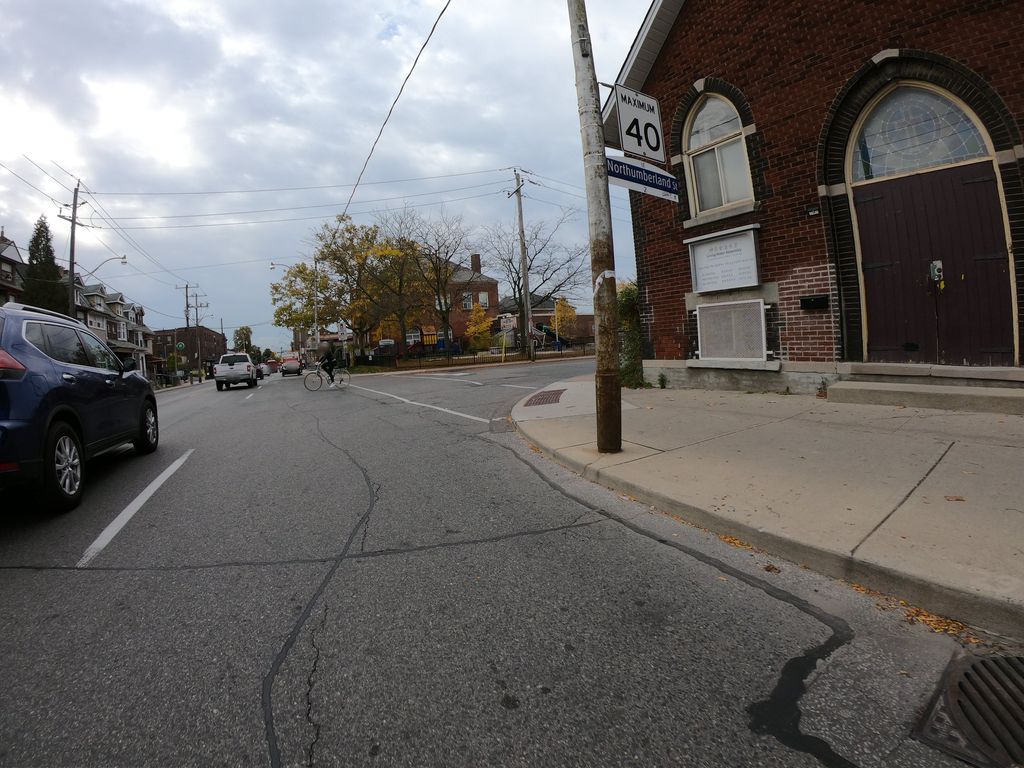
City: toronto